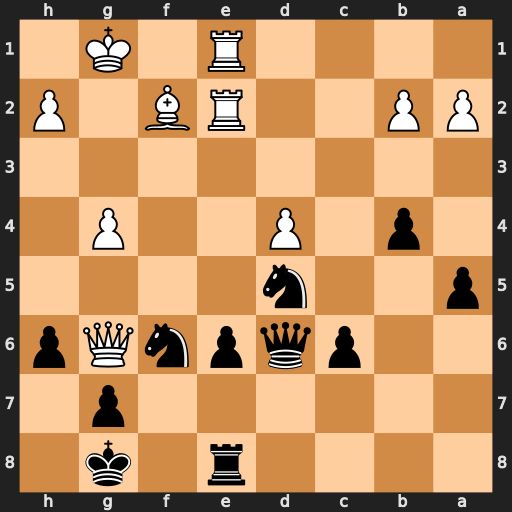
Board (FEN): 4r1k1/6p1/2pqpnQp/p2n4/1p1P2P1/8/PP2RB1P/4R1K1
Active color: b
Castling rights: -
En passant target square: -
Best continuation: Nf4 Qxe8+ Nxe8